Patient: sex M, age 34
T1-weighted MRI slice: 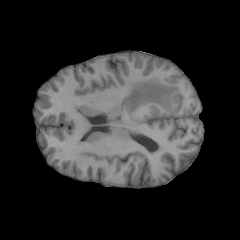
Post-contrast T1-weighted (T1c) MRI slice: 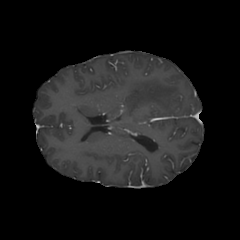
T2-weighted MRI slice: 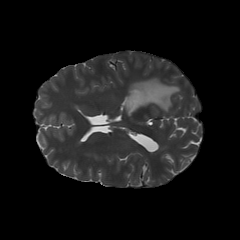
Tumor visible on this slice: yes
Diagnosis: Astrocytoma, IDH-mutant
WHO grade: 3